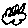
Label: cloud